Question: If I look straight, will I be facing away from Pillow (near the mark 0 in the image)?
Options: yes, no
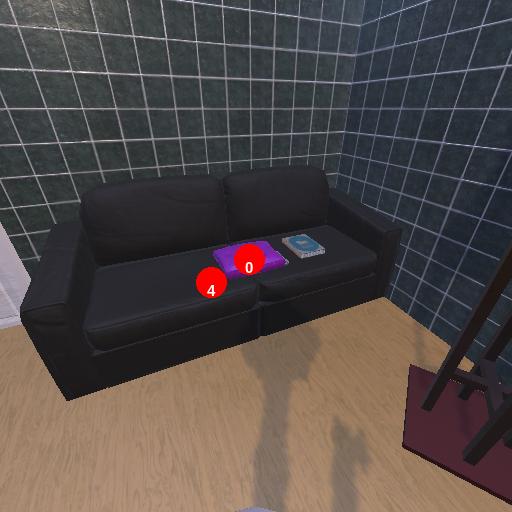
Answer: yes